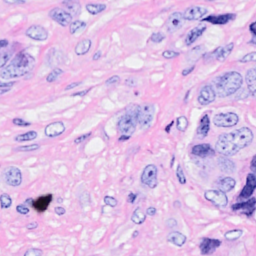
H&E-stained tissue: Breast